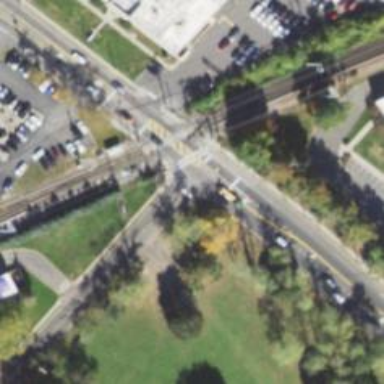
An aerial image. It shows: Railway crossing.